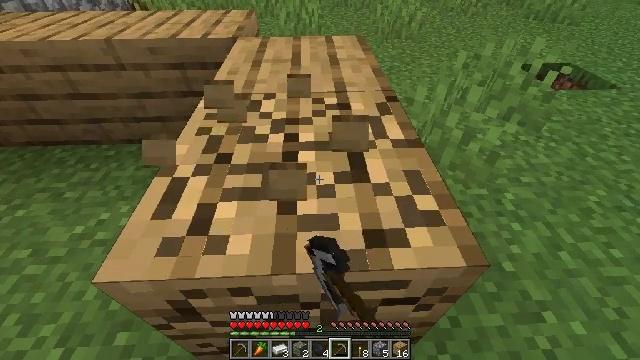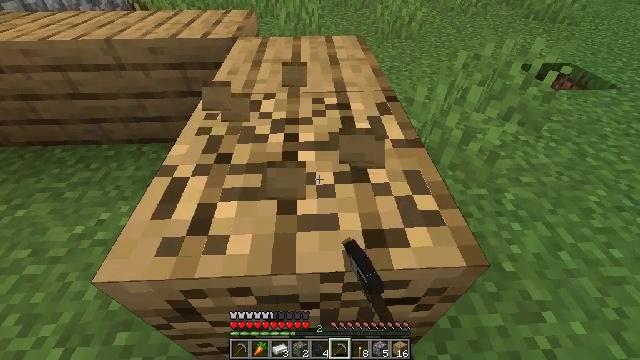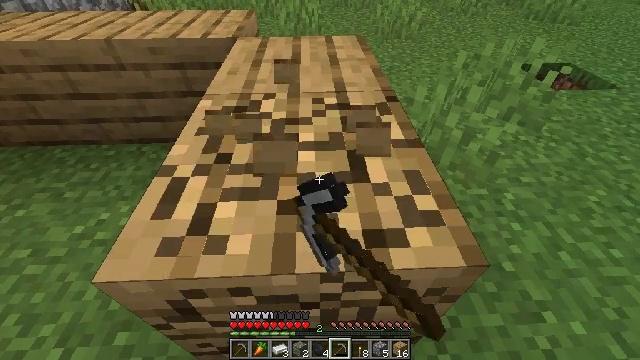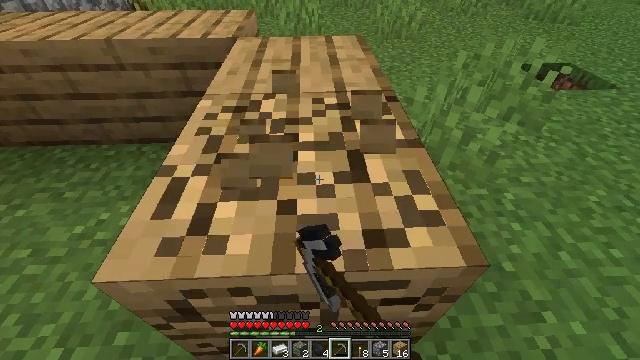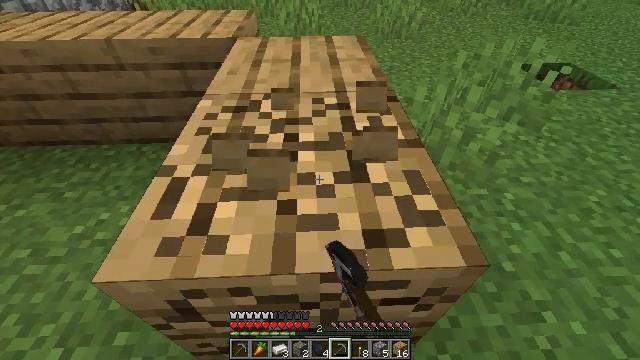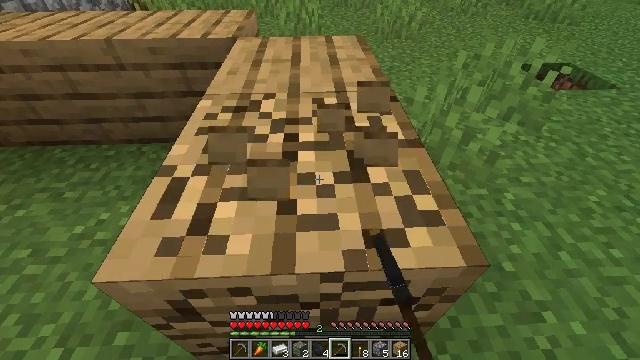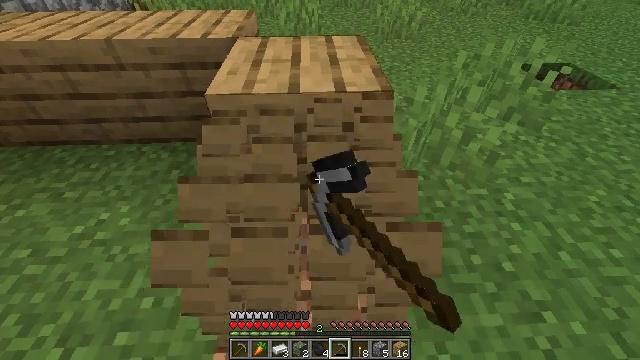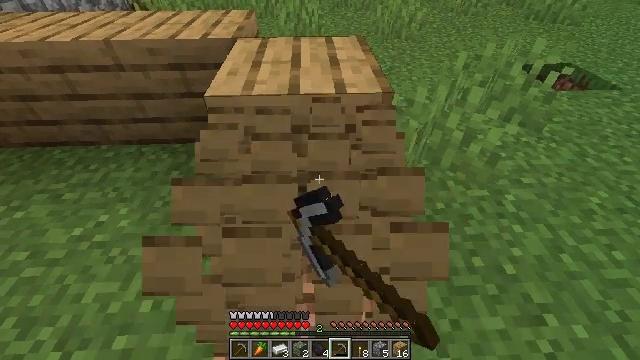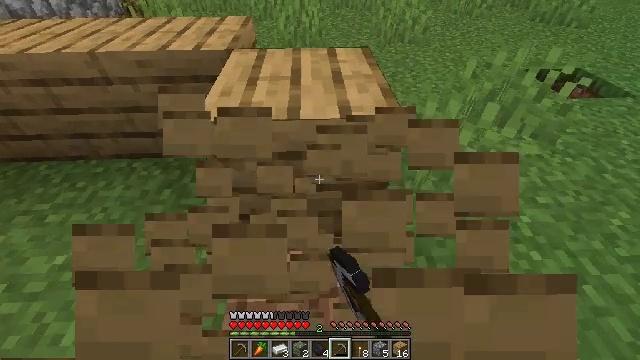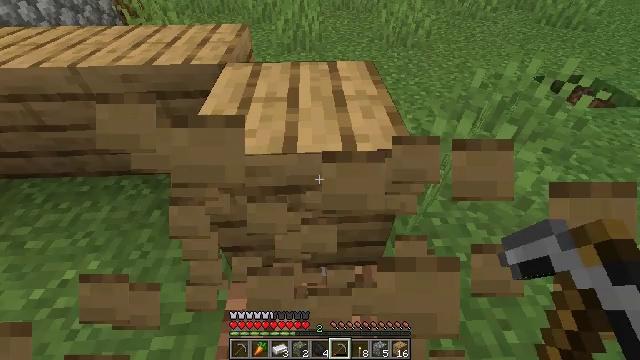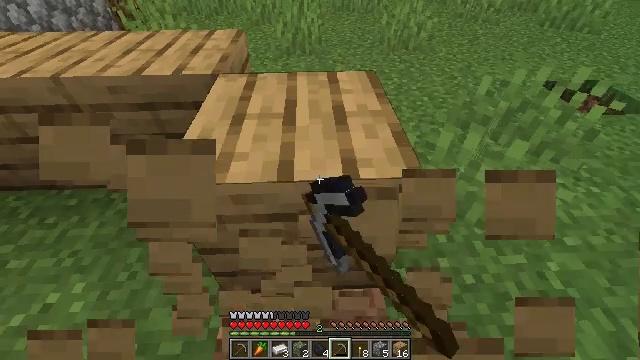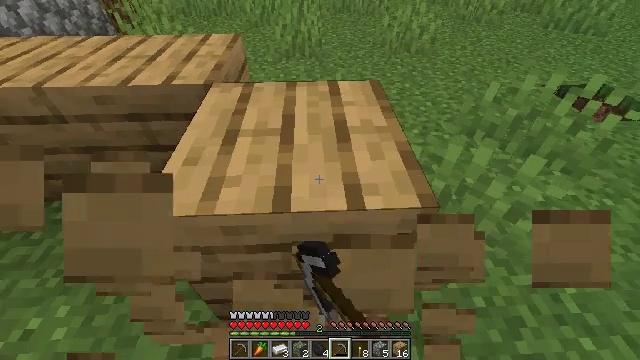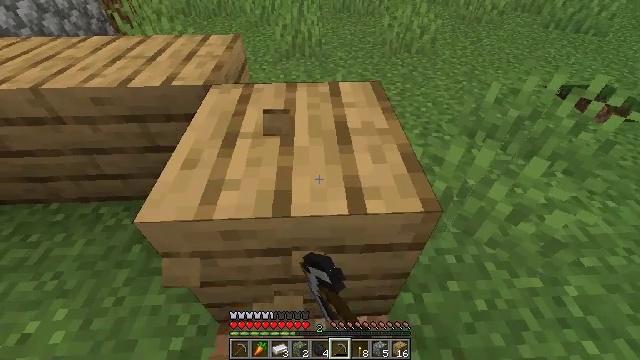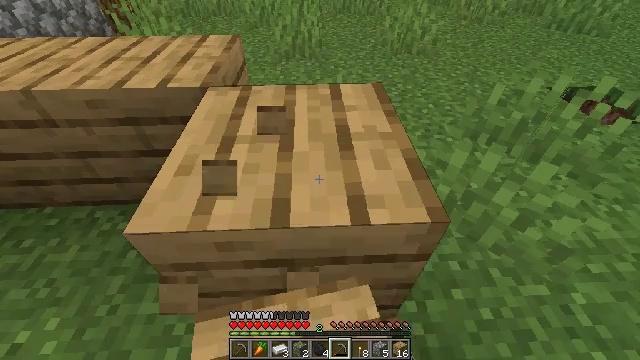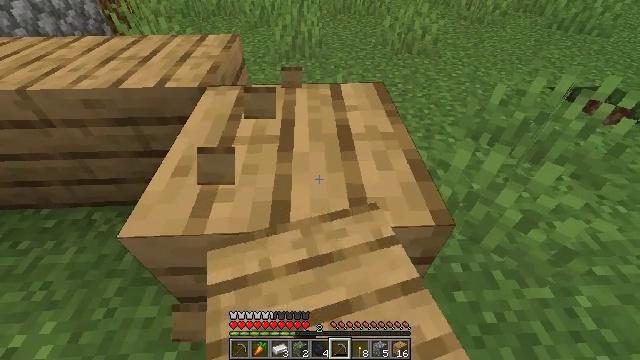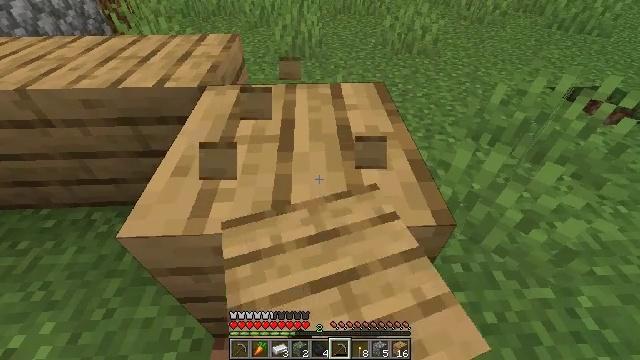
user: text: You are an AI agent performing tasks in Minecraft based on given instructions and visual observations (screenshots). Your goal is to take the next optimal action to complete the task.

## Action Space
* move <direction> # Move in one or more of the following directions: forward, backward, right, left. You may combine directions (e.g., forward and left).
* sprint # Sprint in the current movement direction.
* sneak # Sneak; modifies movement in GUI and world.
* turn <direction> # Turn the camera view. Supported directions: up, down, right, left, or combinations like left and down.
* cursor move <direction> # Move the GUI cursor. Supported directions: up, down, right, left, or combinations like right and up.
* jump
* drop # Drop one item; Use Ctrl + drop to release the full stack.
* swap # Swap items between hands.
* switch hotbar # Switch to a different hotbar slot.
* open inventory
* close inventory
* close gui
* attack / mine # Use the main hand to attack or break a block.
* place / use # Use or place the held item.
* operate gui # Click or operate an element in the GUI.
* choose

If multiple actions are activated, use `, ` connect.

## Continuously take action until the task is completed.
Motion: motion action
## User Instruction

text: Break the existing planks.
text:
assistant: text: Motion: attack / mine
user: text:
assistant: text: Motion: attack / mine
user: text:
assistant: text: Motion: attack / mine
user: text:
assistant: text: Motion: attack / mine
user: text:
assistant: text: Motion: attack / mine
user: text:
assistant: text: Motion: attack / mine
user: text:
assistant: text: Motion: move forward, attack / mine
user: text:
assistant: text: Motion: move forward, attack / mine
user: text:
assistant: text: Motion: move forward, attack / mine
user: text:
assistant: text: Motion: move forward, attack / mine
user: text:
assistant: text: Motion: attack / mine
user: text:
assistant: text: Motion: attack / mine
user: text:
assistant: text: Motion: attack / mine
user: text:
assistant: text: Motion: attack / mine
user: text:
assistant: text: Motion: attack / mine
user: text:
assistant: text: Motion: attack / mine
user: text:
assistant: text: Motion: attack / mine
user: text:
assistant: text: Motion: attack / mine
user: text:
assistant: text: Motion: attack / mine
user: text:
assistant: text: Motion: attack / mine
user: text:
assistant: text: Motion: attack / mine
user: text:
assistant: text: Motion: attack / mine
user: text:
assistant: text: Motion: attack / mine
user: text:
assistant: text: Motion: attack / mine
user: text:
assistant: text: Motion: attack / mine
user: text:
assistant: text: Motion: attack / mine
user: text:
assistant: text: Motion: attack / mine
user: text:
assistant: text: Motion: attack / mine
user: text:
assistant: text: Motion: attack / mine
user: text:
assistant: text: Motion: attack / mine